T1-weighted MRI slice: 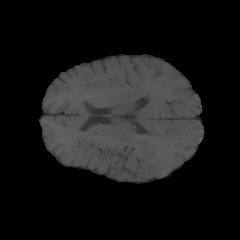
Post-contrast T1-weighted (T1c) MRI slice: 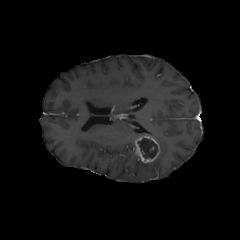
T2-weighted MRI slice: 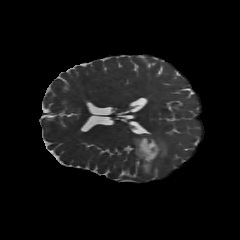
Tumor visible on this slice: yes